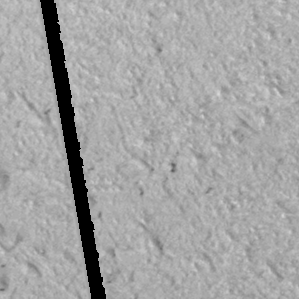
Label: frost